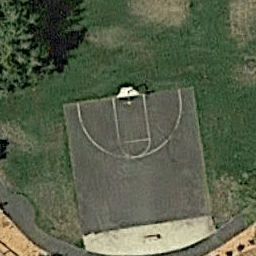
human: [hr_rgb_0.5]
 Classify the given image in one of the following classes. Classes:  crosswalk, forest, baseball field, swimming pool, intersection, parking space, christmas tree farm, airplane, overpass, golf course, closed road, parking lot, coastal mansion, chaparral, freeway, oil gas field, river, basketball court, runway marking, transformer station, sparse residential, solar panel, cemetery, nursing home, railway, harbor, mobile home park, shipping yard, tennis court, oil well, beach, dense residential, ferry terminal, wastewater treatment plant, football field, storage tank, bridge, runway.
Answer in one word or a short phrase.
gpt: basketball court